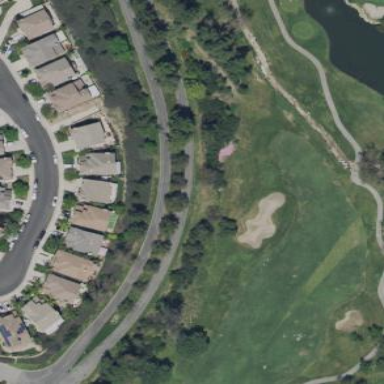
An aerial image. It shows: Area of rough grass used for golf.